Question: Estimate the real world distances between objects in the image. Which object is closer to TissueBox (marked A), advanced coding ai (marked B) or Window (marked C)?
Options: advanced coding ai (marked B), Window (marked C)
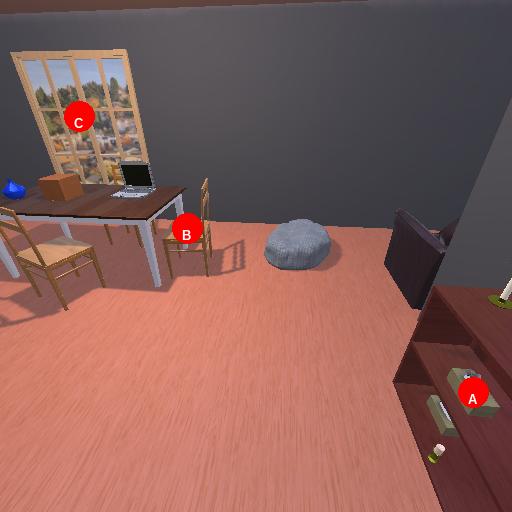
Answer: advanced coding ai (marked B)